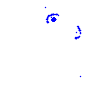
Particle: electron